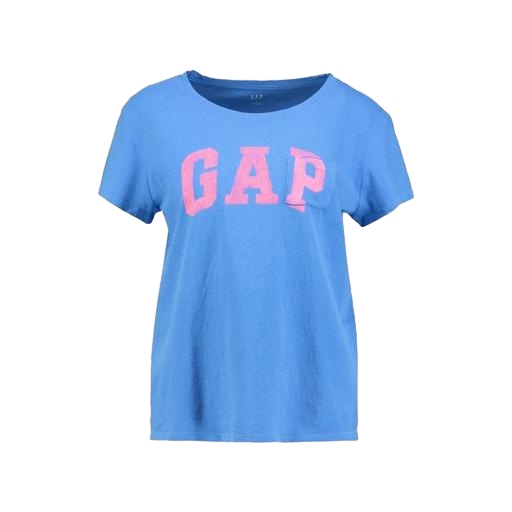
blue graphic tee, blue graphic t-shirt, blue boyfriend tee vintage, white background